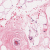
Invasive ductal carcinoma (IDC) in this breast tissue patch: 0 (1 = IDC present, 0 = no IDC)